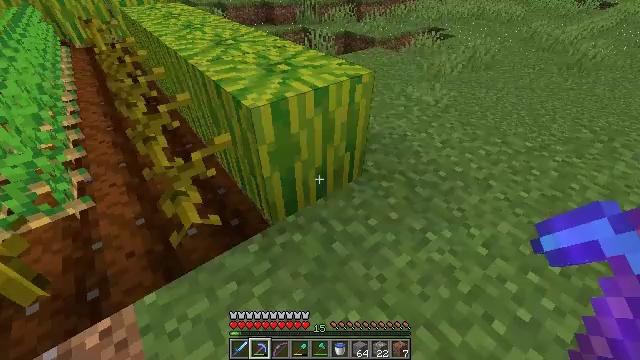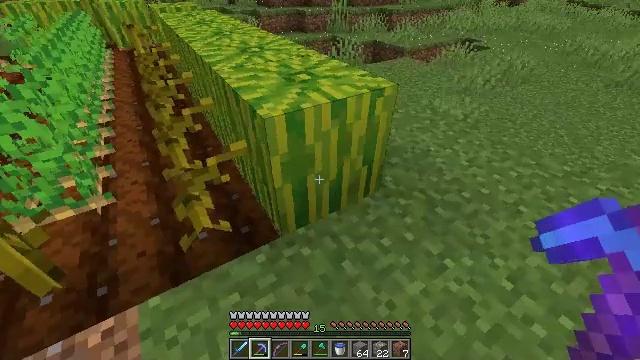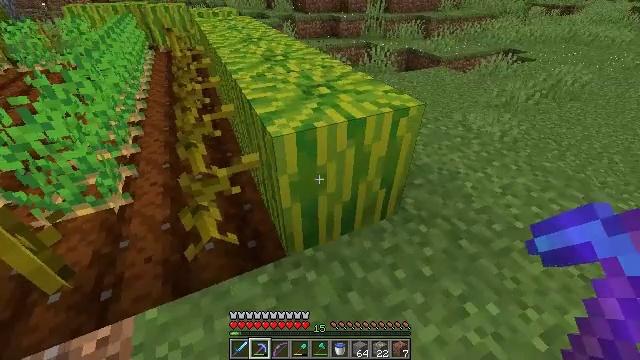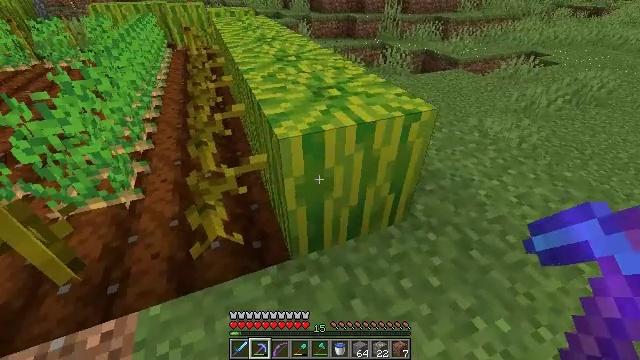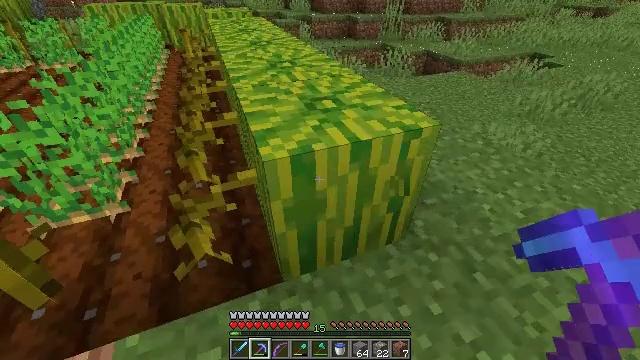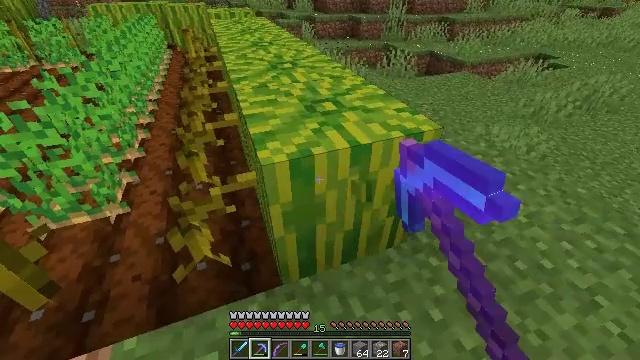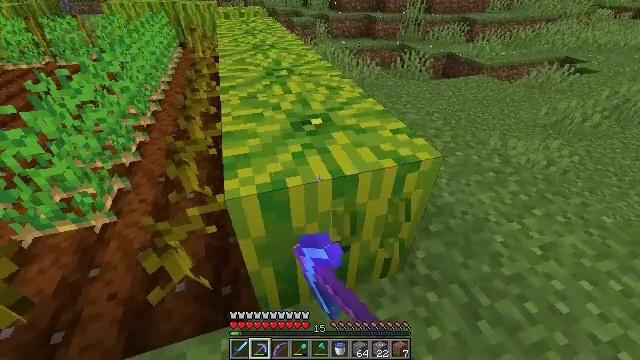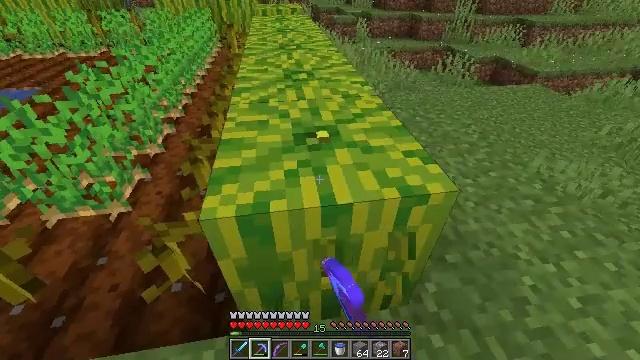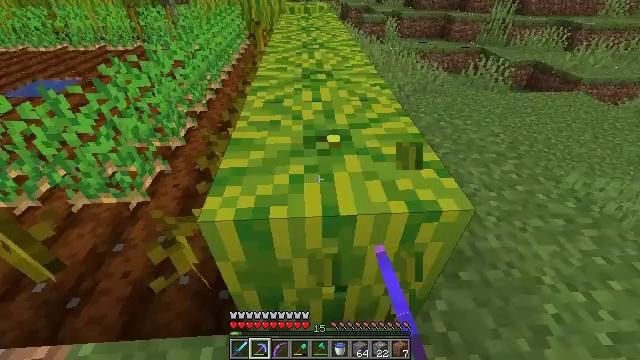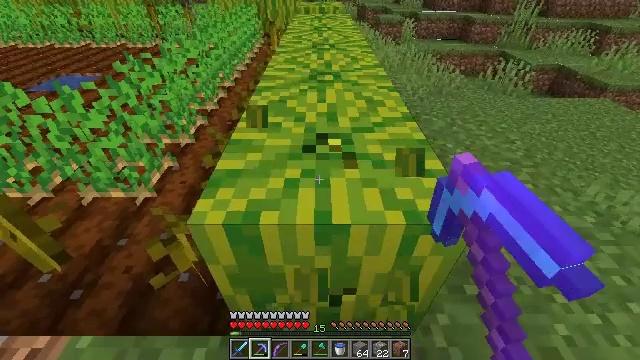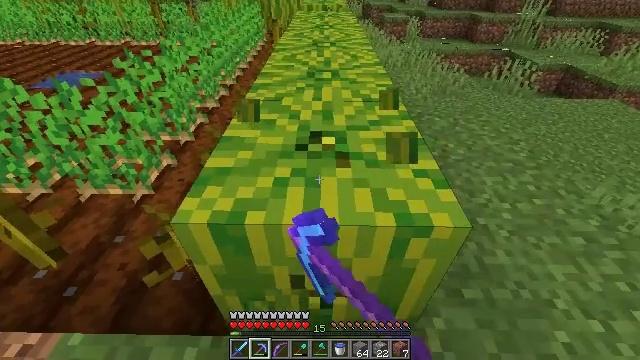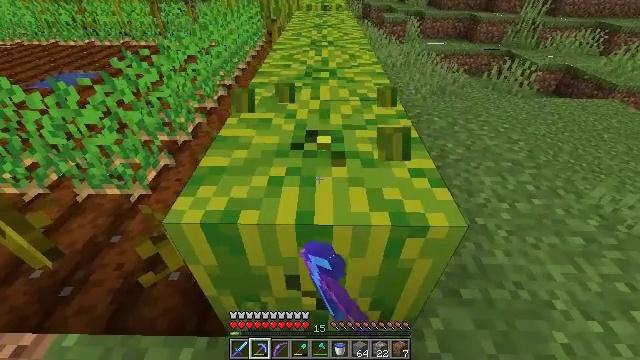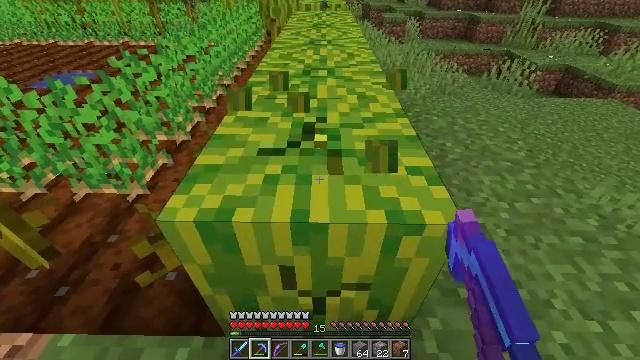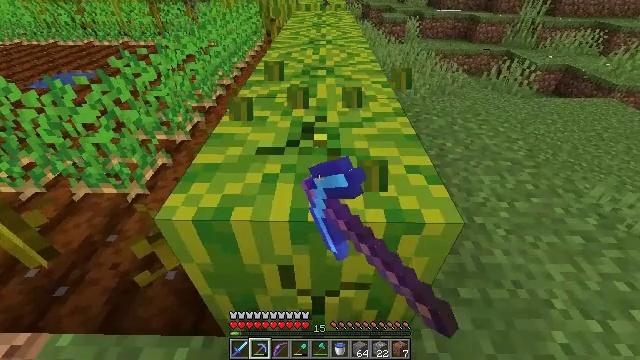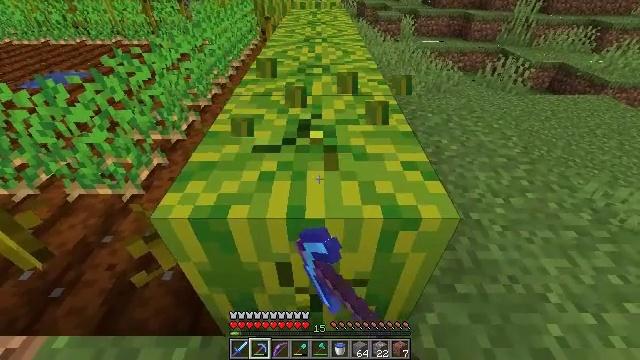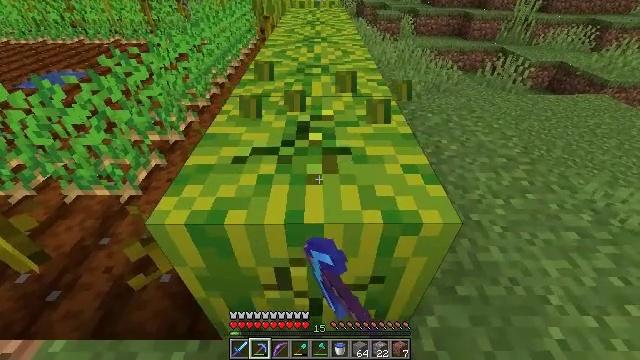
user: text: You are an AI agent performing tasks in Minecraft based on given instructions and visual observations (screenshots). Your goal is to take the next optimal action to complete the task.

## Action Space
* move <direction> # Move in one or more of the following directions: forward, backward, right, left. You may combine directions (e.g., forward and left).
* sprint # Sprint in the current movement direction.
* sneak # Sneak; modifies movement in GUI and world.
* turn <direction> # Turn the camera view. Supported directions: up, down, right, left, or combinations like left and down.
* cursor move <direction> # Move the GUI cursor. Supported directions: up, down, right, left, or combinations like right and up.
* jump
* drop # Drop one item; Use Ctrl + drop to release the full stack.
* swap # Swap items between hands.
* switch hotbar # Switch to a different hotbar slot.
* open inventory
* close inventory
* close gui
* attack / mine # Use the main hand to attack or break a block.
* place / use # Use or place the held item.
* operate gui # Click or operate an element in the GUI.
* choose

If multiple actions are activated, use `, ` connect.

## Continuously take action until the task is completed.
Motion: motion action
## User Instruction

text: Use right equipment to gather melon.
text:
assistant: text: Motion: move forward, turn left and up
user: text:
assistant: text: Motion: turn left
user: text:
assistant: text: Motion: turn left
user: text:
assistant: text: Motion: move forward, attack / mine
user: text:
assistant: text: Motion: move forward and move right, attack / mine
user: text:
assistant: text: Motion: move forward and move right, turn left, attack / mine
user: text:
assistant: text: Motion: move forward and move right, turn left, attack / mine
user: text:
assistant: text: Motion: turn left, attack / mine
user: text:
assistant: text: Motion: turn left, attack / mine
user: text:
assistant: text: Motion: turn left, attack / mine
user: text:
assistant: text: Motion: attack / mine
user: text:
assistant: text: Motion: attack / mine
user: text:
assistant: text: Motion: attack / mine
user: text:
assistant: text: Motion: attack / mine
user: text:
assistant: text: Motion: move forward, attack / mine
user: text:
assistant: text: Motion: move forward, attack / mine
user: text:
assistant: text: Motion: move forward, attack / mine
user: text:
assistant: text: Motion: move forward, turn down, attack / mine
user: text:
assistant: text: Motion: move forward, attack / mine
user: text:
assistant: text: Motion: move forward, attack / mine
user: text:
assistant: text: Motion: move forward, attack / mine
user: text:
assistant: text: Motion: attack / mine
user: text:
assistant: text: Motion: attack / mine
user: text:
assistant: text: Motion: attack / mine
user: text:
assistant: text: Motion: attack / mine
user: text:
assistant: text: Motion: attack / mine
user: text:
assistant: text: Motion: attack / mine
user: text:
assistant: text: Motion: attack / mine
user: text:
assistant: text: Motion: attack / mine
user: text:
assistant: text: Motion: attack / mine